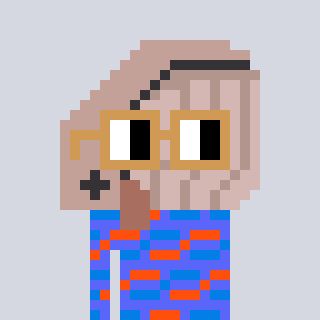
a pixel art character with square brown glasses, a whale-shaped head and a purple-colored body on a cool background